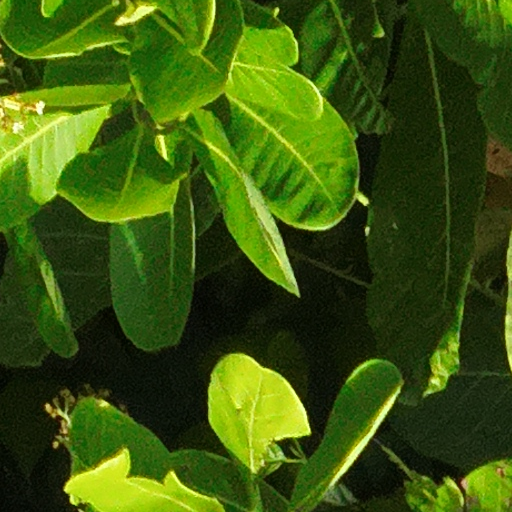
Species: Anacardium excelsum
GBIF accepted scientific name: Anacardium excelsum
Crown area (m\u00b2): 169.437